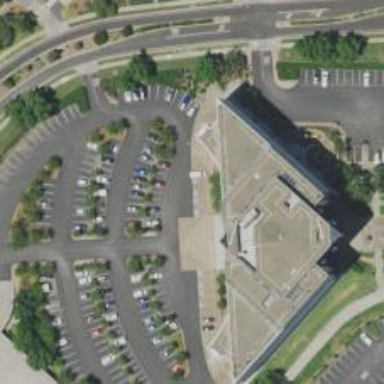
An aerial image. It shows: Parking space.